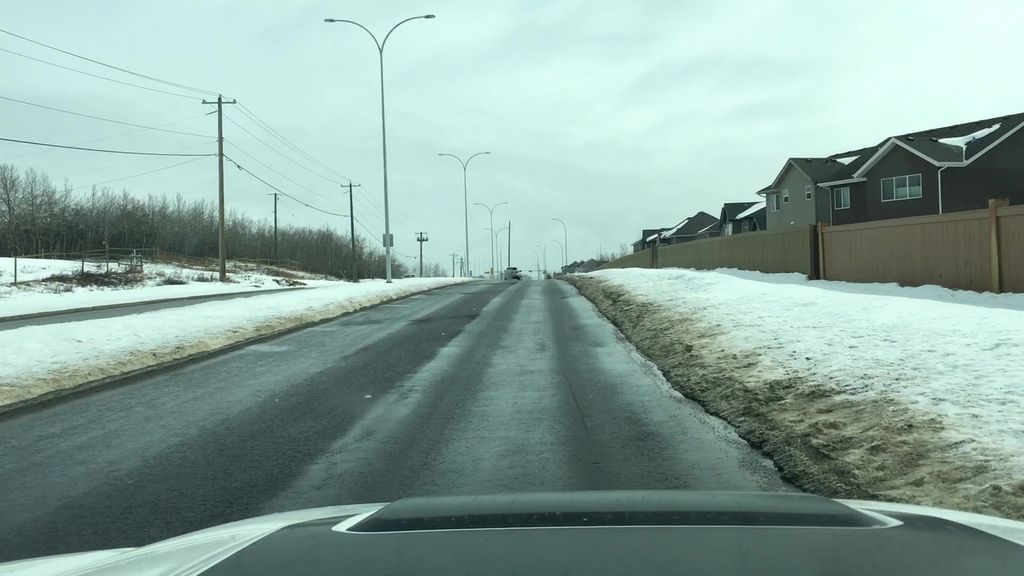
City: calgary